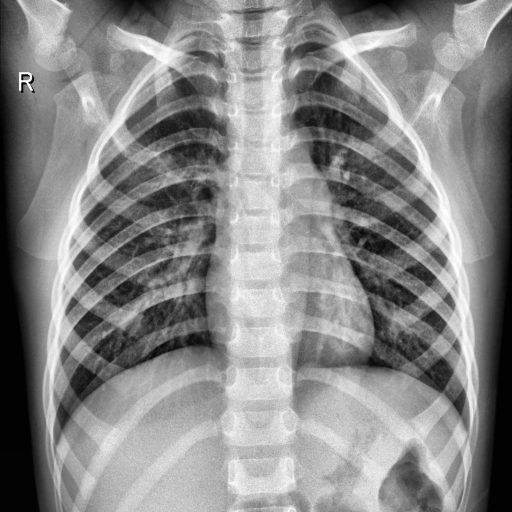
Finding: NORMAL